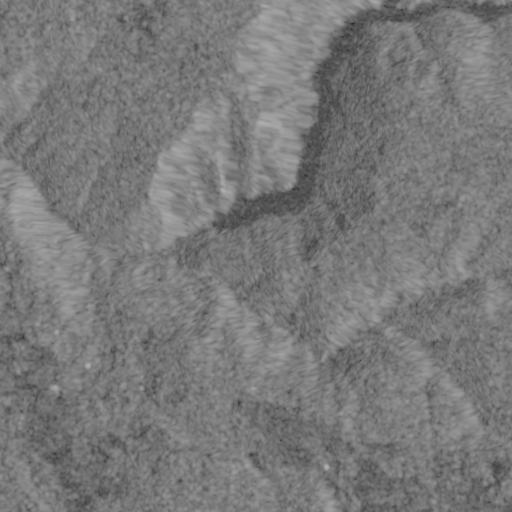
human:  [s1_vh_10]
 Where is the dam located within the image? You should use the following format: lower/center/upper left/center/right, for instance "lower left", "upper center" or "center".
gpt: The dam is located in the center of the image.
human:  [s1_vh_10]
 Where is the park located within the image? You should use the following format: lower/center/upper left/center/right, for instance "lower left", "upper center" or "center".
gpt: The park is located in the lower left of the image.
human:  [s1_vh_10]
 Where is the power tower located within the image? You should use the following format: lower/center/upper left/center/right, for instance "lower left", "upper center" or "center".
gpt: The power tower is located in the lower of the image.
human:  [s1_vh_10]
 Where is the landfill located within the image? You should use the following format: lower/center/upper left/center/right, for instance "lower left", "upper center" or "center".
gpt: There is no landfill in the image.

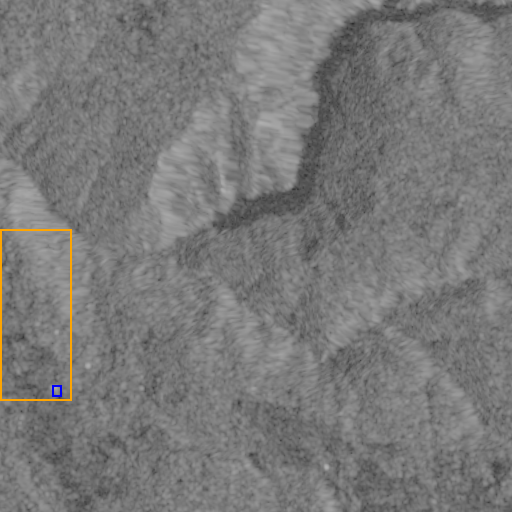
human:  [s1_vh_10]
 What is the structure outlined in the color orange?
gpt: The structure outlined in orange is a crop field.
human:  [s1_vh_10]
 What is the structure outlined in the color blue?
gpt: The structure outlined in blue is a building.
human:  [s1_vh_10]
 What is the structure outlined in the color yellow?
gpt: There is no yellow outline.